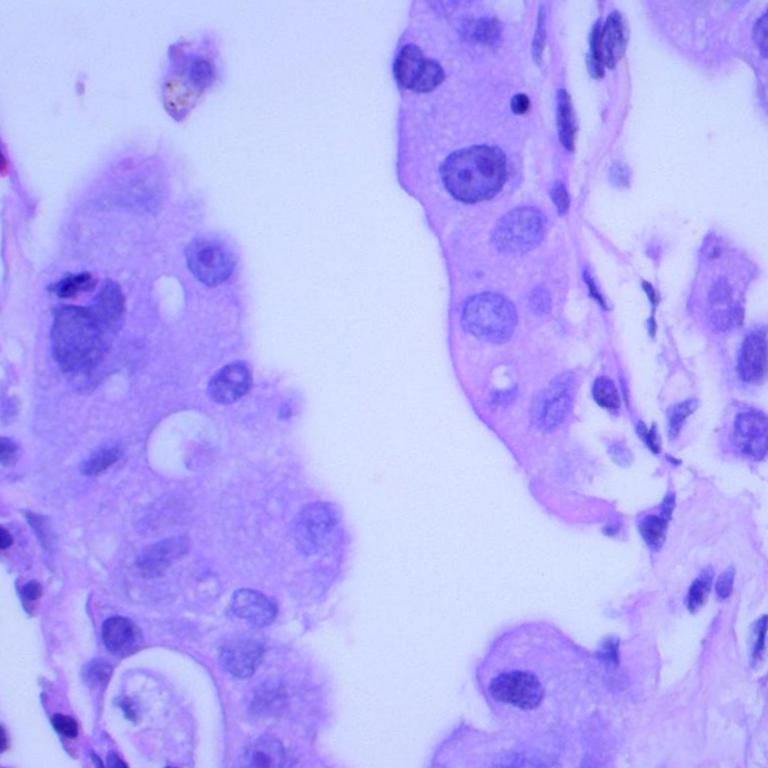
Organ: lung
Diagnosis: adenocarcinomas